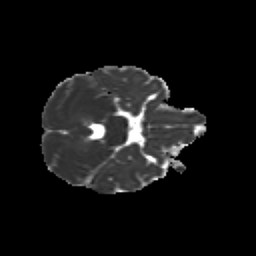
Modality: MD
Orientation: axial
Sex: female
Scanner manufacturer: siemens
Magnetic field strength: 3 T
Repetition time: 5 s
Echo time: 0.071 s